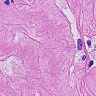
Metastatic tissue present: yes